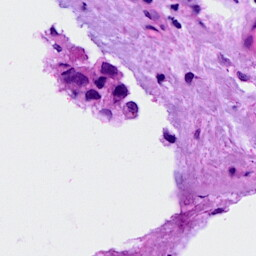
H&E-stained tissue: Breast